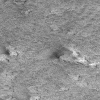
Atmospheric dust classification: not_dusty